Field crop: tomato
Growth stage: 2
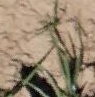
Species: cyperus